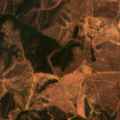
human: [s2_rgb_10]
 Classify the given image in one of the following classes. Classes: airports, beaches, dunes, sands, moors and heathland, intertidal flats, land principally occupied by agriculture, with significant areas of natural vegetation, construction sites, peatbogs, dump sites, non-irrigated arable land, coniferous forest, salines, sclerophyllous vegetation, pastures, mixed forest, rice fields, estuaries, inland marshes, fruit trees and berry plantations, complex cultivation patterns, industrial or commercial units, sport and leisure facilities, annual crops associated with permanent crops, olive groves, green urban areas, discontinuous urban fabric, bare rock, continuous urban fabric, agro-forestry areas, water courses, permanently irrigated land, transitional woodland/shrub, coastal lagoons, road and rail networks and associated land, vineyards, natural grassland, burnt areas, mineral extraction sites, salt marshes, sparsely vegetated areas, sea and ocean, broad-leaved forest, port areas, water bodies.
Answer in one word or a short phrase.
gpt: non-irrigated arable land, broad-leaved forest, transitional woodland/shrub